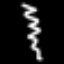
Label: squiggle